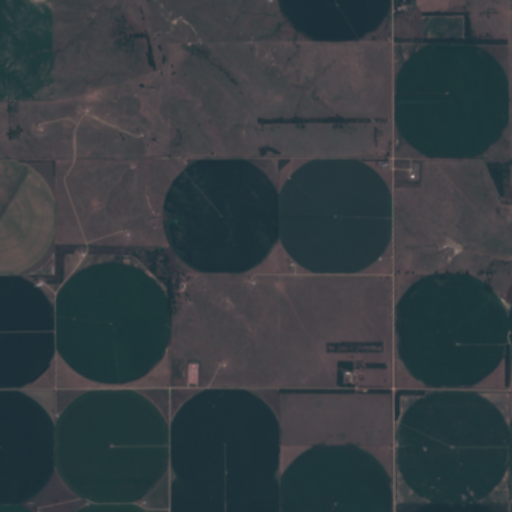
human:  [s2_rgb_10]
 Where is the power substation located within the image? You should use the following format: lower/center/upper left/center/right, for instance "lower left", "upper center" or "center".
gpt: The power substation is located in the lower center of the image.
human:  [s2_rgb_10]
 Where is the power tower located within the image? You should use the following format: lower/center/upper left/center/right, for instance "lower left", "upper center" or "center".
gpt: The power tower is located in the lower of the image.
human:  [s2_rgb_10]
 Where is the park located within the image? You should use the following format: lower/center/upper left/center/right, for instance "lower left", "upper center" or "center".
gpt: There is no park in the image.